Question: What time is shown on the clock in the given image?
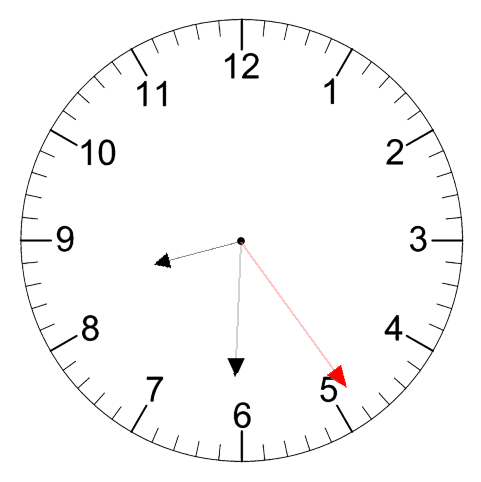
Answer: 08:30:24